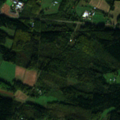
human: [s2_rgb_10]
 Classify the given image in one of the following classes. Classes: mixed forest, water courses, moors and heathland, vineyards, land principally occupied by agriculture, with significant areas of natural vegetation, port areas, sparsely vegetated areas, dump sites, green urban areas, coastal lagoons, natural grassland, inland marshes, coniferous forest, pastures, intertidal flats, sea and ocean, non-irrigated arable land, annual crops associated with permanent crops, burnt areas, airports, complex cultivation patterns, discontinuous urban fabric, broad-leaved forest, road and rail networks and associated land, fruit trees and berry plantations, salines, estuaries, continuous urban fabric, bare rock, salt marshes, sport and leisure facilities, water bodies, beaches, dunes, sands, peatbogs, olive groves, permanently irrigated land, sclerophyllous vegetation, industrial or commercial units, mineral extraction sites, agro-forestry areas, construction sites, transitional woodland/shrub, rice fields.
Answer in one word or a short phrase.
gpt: land principally occupied by agriculture, with significant areas of natural vegetation, broad-leaved forest, coniferous forest, mixed forest